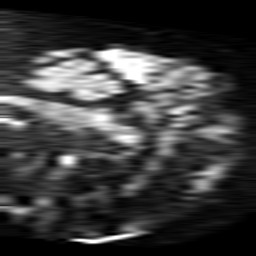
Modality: TRACE
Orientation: sagittal
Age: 82
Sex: female
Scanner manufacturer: philips
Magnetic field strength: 1.5 T
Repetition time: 2.975 s
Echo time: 0.09411 s